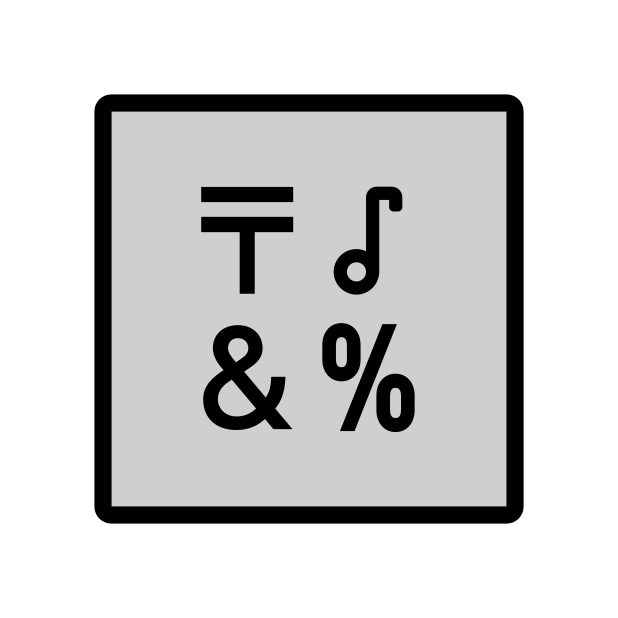
input symbols